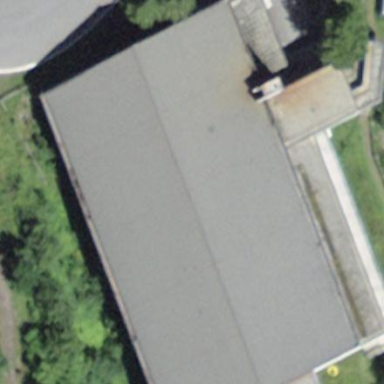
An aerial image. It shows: Sports center building.